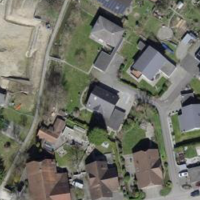
EUNIS habitat code: 54
Species observed at this site:
Lamium galeobdolon